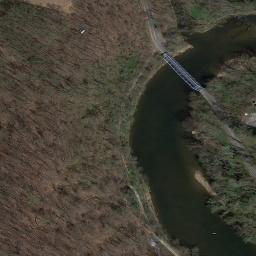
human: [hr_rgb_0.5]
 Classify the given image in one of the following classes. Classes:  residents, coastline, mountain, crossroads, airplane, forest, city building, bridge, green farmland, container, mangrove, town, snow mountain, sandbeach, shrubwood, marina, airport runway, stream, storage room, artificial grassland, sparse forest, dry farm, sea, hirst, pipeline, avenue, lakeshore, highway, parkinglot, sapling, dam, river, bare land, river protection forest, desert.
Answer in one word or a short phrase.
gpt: river